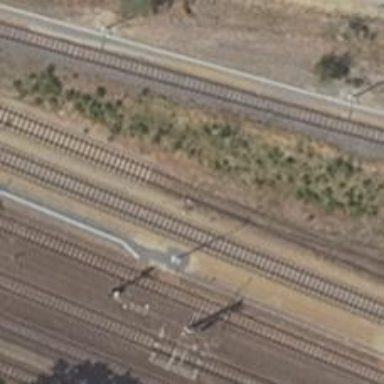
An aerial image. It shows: Railway switch.